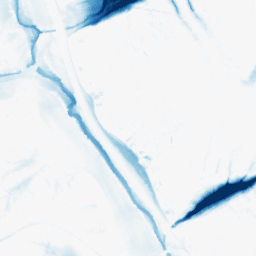
Category: morphological
Decomposition family: morphological
Decomposition parameters: operation: closing
size: 20
Upsampling method: edge_directed
Upsampling parameters: scale: 4
Upsampling scale: 4